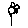
Label: flower